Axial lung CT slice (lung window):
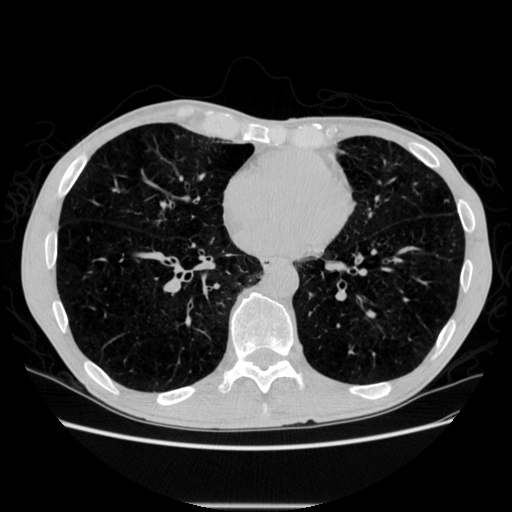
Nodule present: no